Field crop: maize
Growth stage: 1
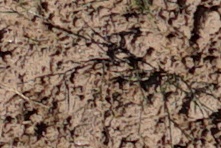
Species: lolium